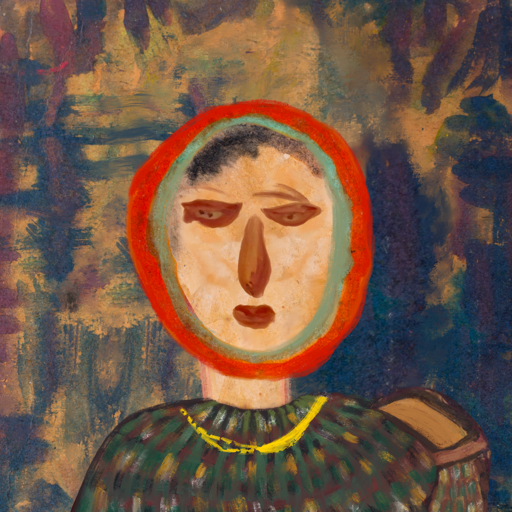
Background: InTheSun, Head And Neck Front: Childish, Face Front: Pious_Lady, Bust: After_Raid, Hair Front: Sisters, Head Accessory: Blank, Second Necklace: Blank, Necklace: Irani_1, Baby: Blank